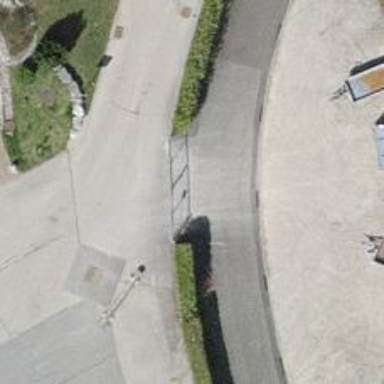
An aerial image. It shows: Kissing gate.